Question: Is there a profiler for Python that can render something like Kcachegrind's Callee map view?

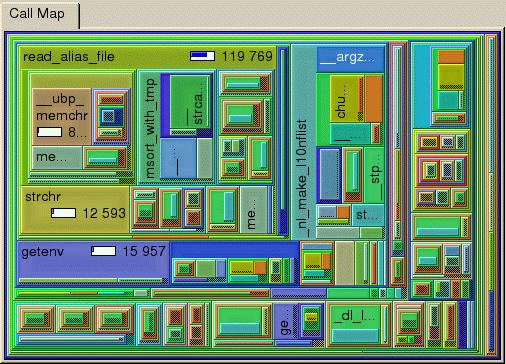
Answer: This looks like it might do what you want
<URL>